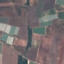
Label: PermanentCrop